Aerial crown-view tile of a tropical tree (Barro Colorado Island, Panama), acquired 20250616:
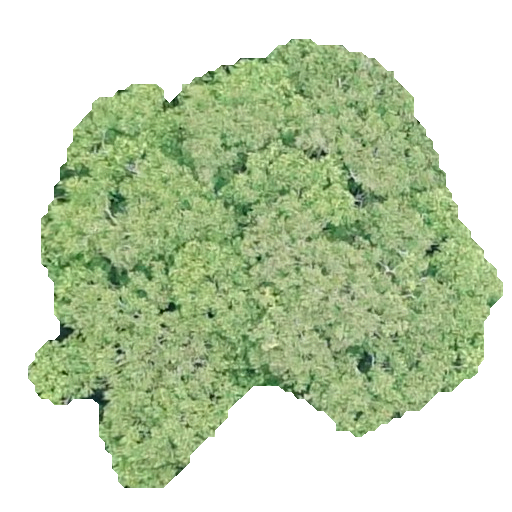
Species: Dipteryx oleifera
GBIF accepted scientific name: Dipteryx oleifera
Crown area: 205.818 m²